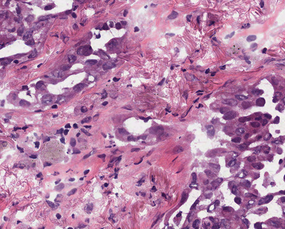
Tumor epithelial tissue: yes
Tumor-associated stroma tissue: yes
Normal tissue: no